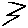
Label: zigzag